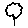
Label: tree